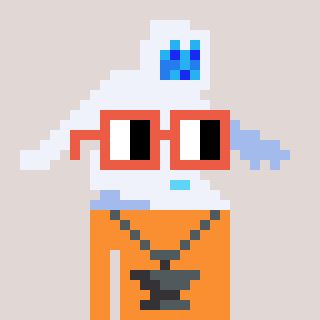
a pixel art character with square orange glasses, a yeti-shaped head and a orange-colored body on a warm background